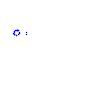
Particle: proton